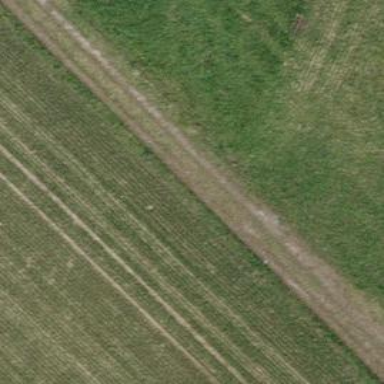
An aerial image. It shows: Track with grade 3 pebblestone surface.